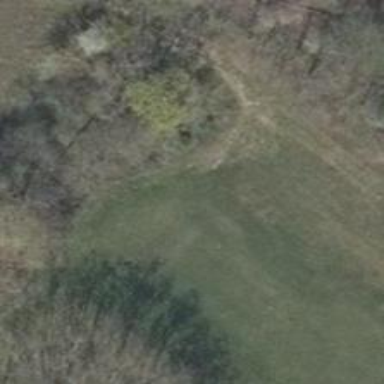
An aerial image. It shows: Golf tee.